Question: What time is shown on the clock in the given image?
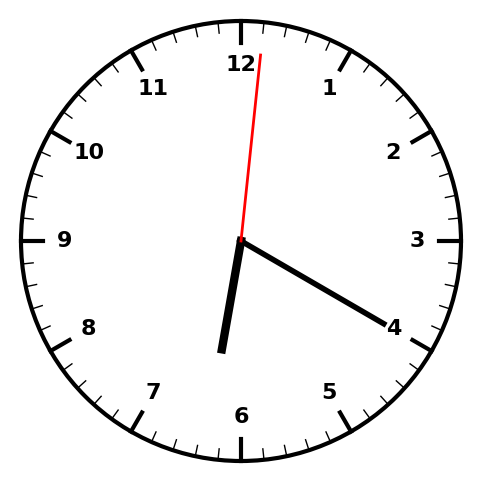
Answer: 06:20:01